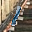
Label: 1